Question: What is the battery status?
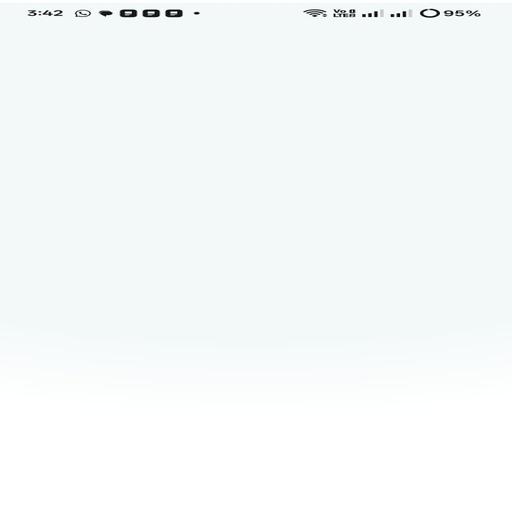
Answer: 0.95